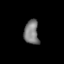
Tissue: lung
Cell type: Myeloid cells
Senescence score: 0.559
Nuclear area (px): 348
Mean DAPI intensity: 124.417